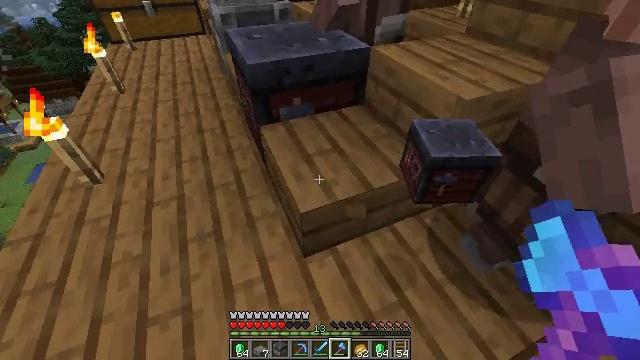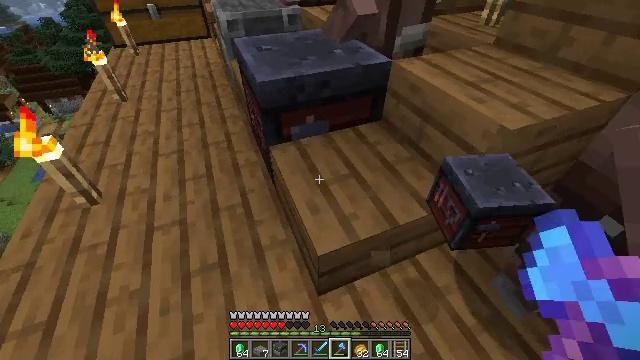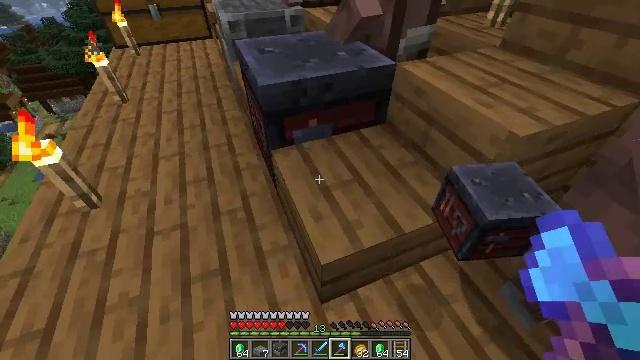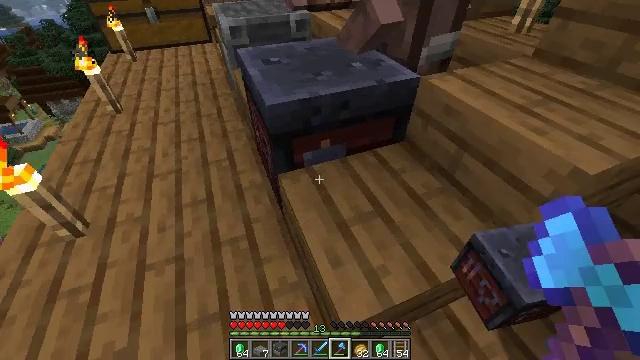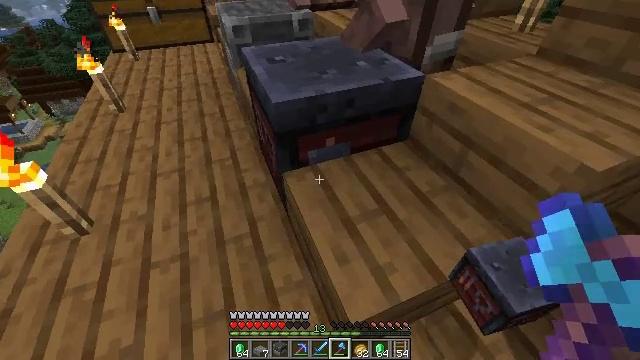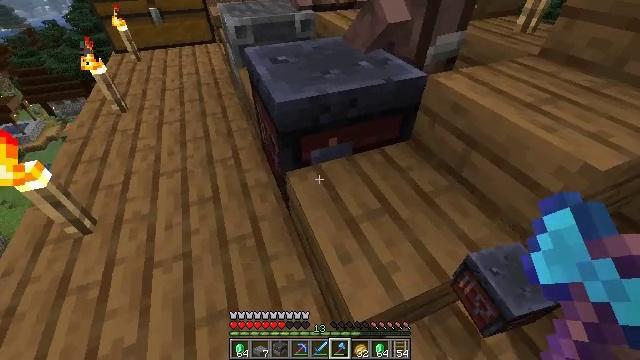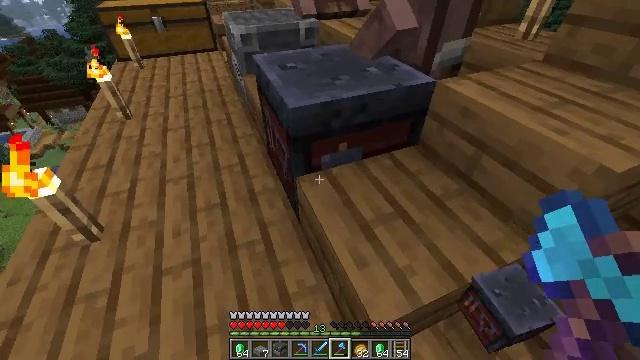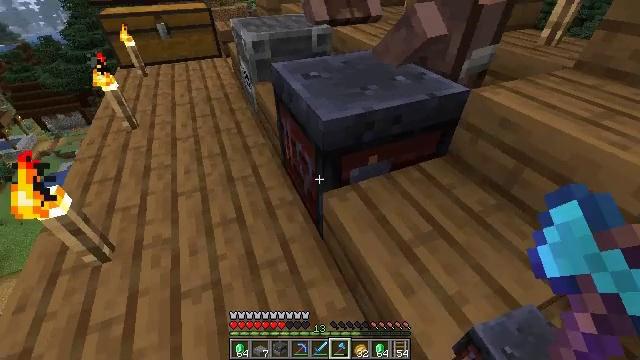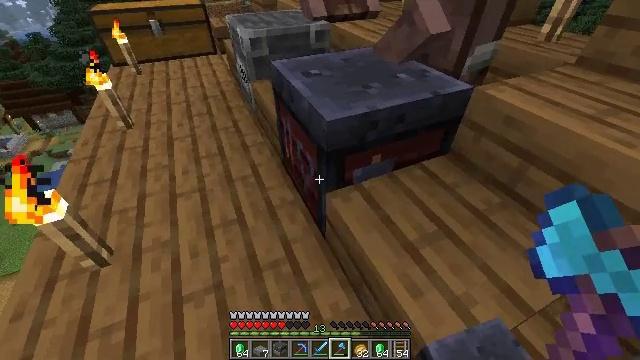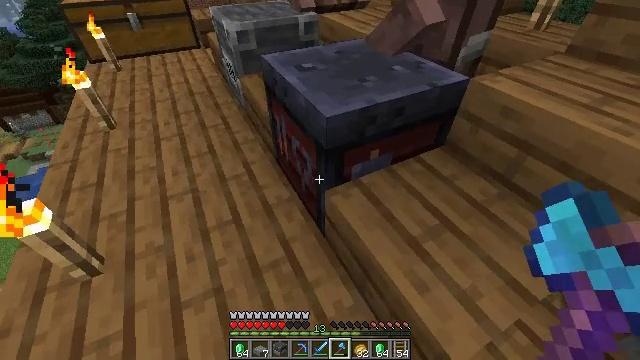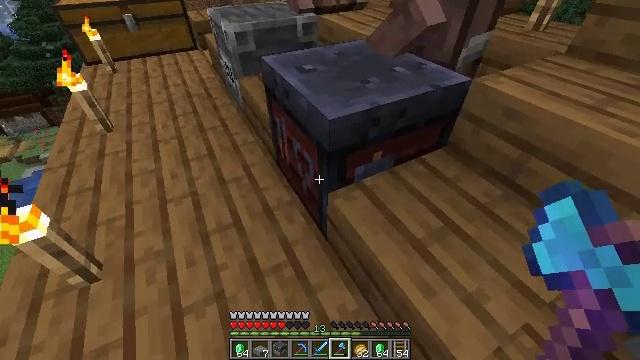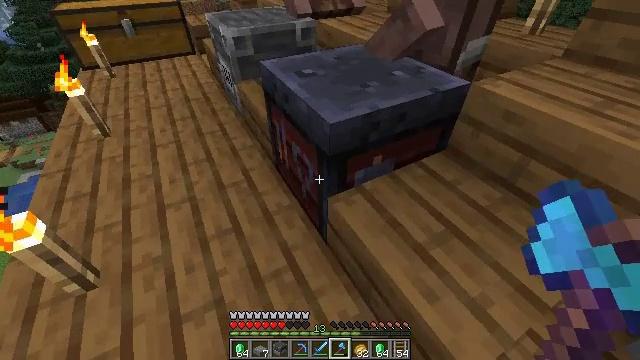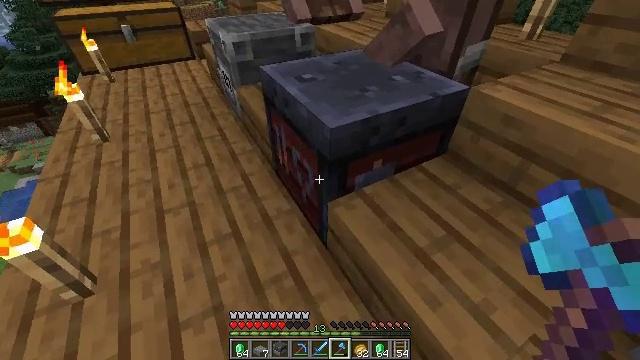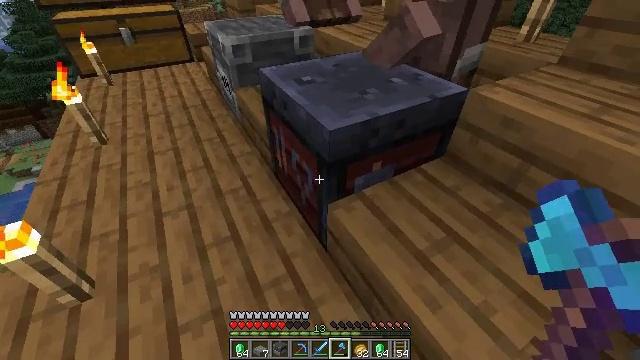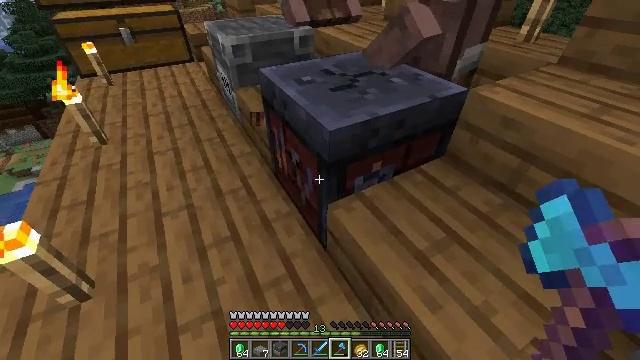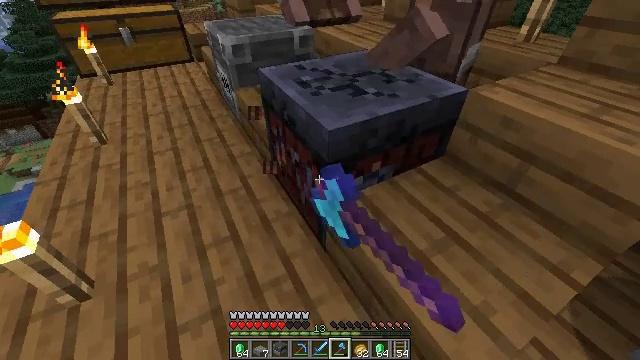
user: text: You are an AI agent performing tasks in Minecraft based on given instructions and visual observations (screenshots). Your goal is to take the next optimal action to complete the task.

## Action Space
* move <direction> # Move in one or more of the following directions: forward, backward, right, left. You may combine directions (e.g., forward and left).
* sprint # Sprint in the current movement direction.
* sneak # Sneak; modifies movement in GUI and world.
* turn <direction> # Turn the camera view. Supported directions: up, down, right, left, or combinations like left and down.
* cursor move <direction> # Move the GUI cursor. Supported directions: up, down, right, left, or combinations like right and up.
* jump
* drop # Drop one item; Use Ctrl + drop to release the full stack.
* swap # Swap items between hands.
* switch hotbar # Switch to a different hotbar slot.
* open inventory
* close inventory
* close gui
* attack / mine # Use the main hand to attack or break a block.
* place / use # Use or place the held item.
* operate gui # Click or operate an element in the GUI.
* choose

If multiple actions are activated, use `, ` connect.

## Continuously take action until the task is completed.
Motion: motion action
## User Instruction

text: Recycle the smithing table.
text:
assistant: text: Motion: move forward
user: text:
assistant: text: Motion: move forward
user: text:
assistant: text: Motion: move forward and move left
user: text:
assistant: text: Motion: move forward and move left
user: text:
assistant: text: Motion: move forward and move left
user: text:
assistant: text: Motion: move forward and move left, turn up
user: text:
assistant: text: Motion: move forward and move left
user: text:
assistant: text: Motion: turn right
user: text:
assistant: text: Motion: turn right and down
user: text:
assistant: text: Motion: no_op
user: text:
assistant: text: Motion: no_op
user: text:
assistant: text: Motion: no_op
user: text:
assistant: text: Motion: no_op
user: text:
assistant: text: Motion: attack / mine
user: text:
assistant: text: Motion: attack / mine
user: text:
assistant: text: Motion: attack / mine
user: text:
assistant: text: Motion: attack / mine
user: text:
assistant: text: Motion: attack / mine
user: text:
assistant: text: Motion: attack / mine
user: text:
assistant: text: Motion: attack / mine
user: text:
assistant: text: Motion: no_op